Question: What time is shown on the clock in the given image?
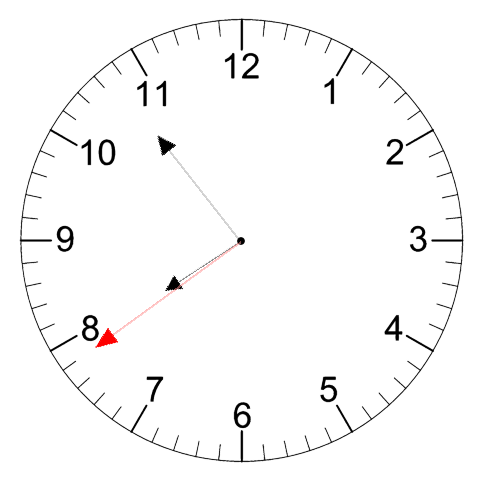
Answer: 07:53:39